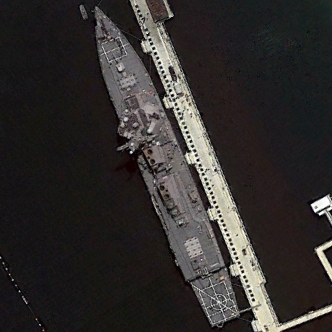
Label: destroyer